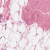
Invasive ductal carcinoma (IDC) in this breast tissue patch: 0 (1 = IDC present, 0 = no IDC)